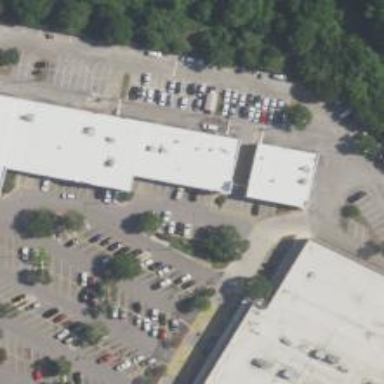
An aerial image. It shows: Car rental facility.